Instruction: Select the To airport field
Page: home
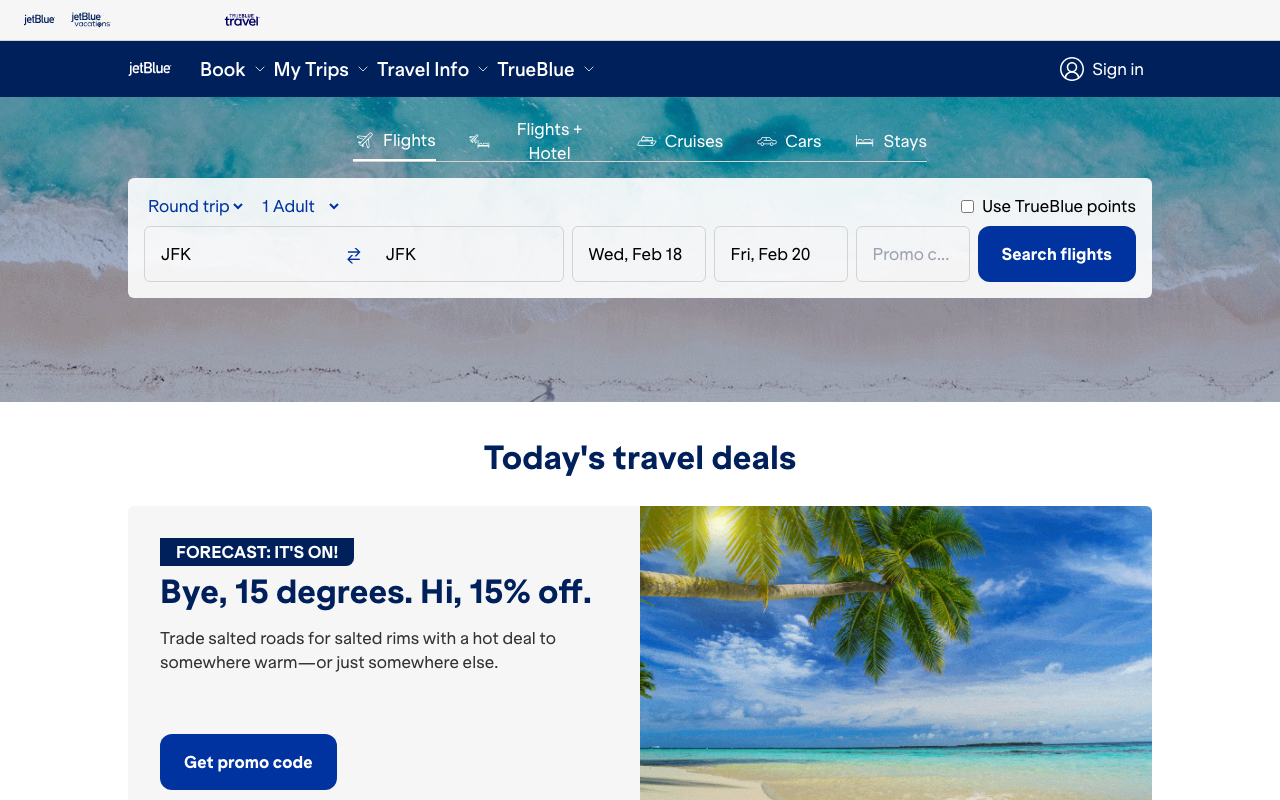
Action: click